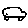
Label: car